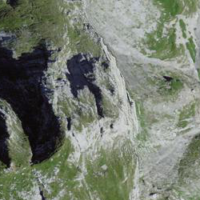
EUNIS habitat code: 48
Species observed at this site:
Gentianella campestris